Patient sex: M
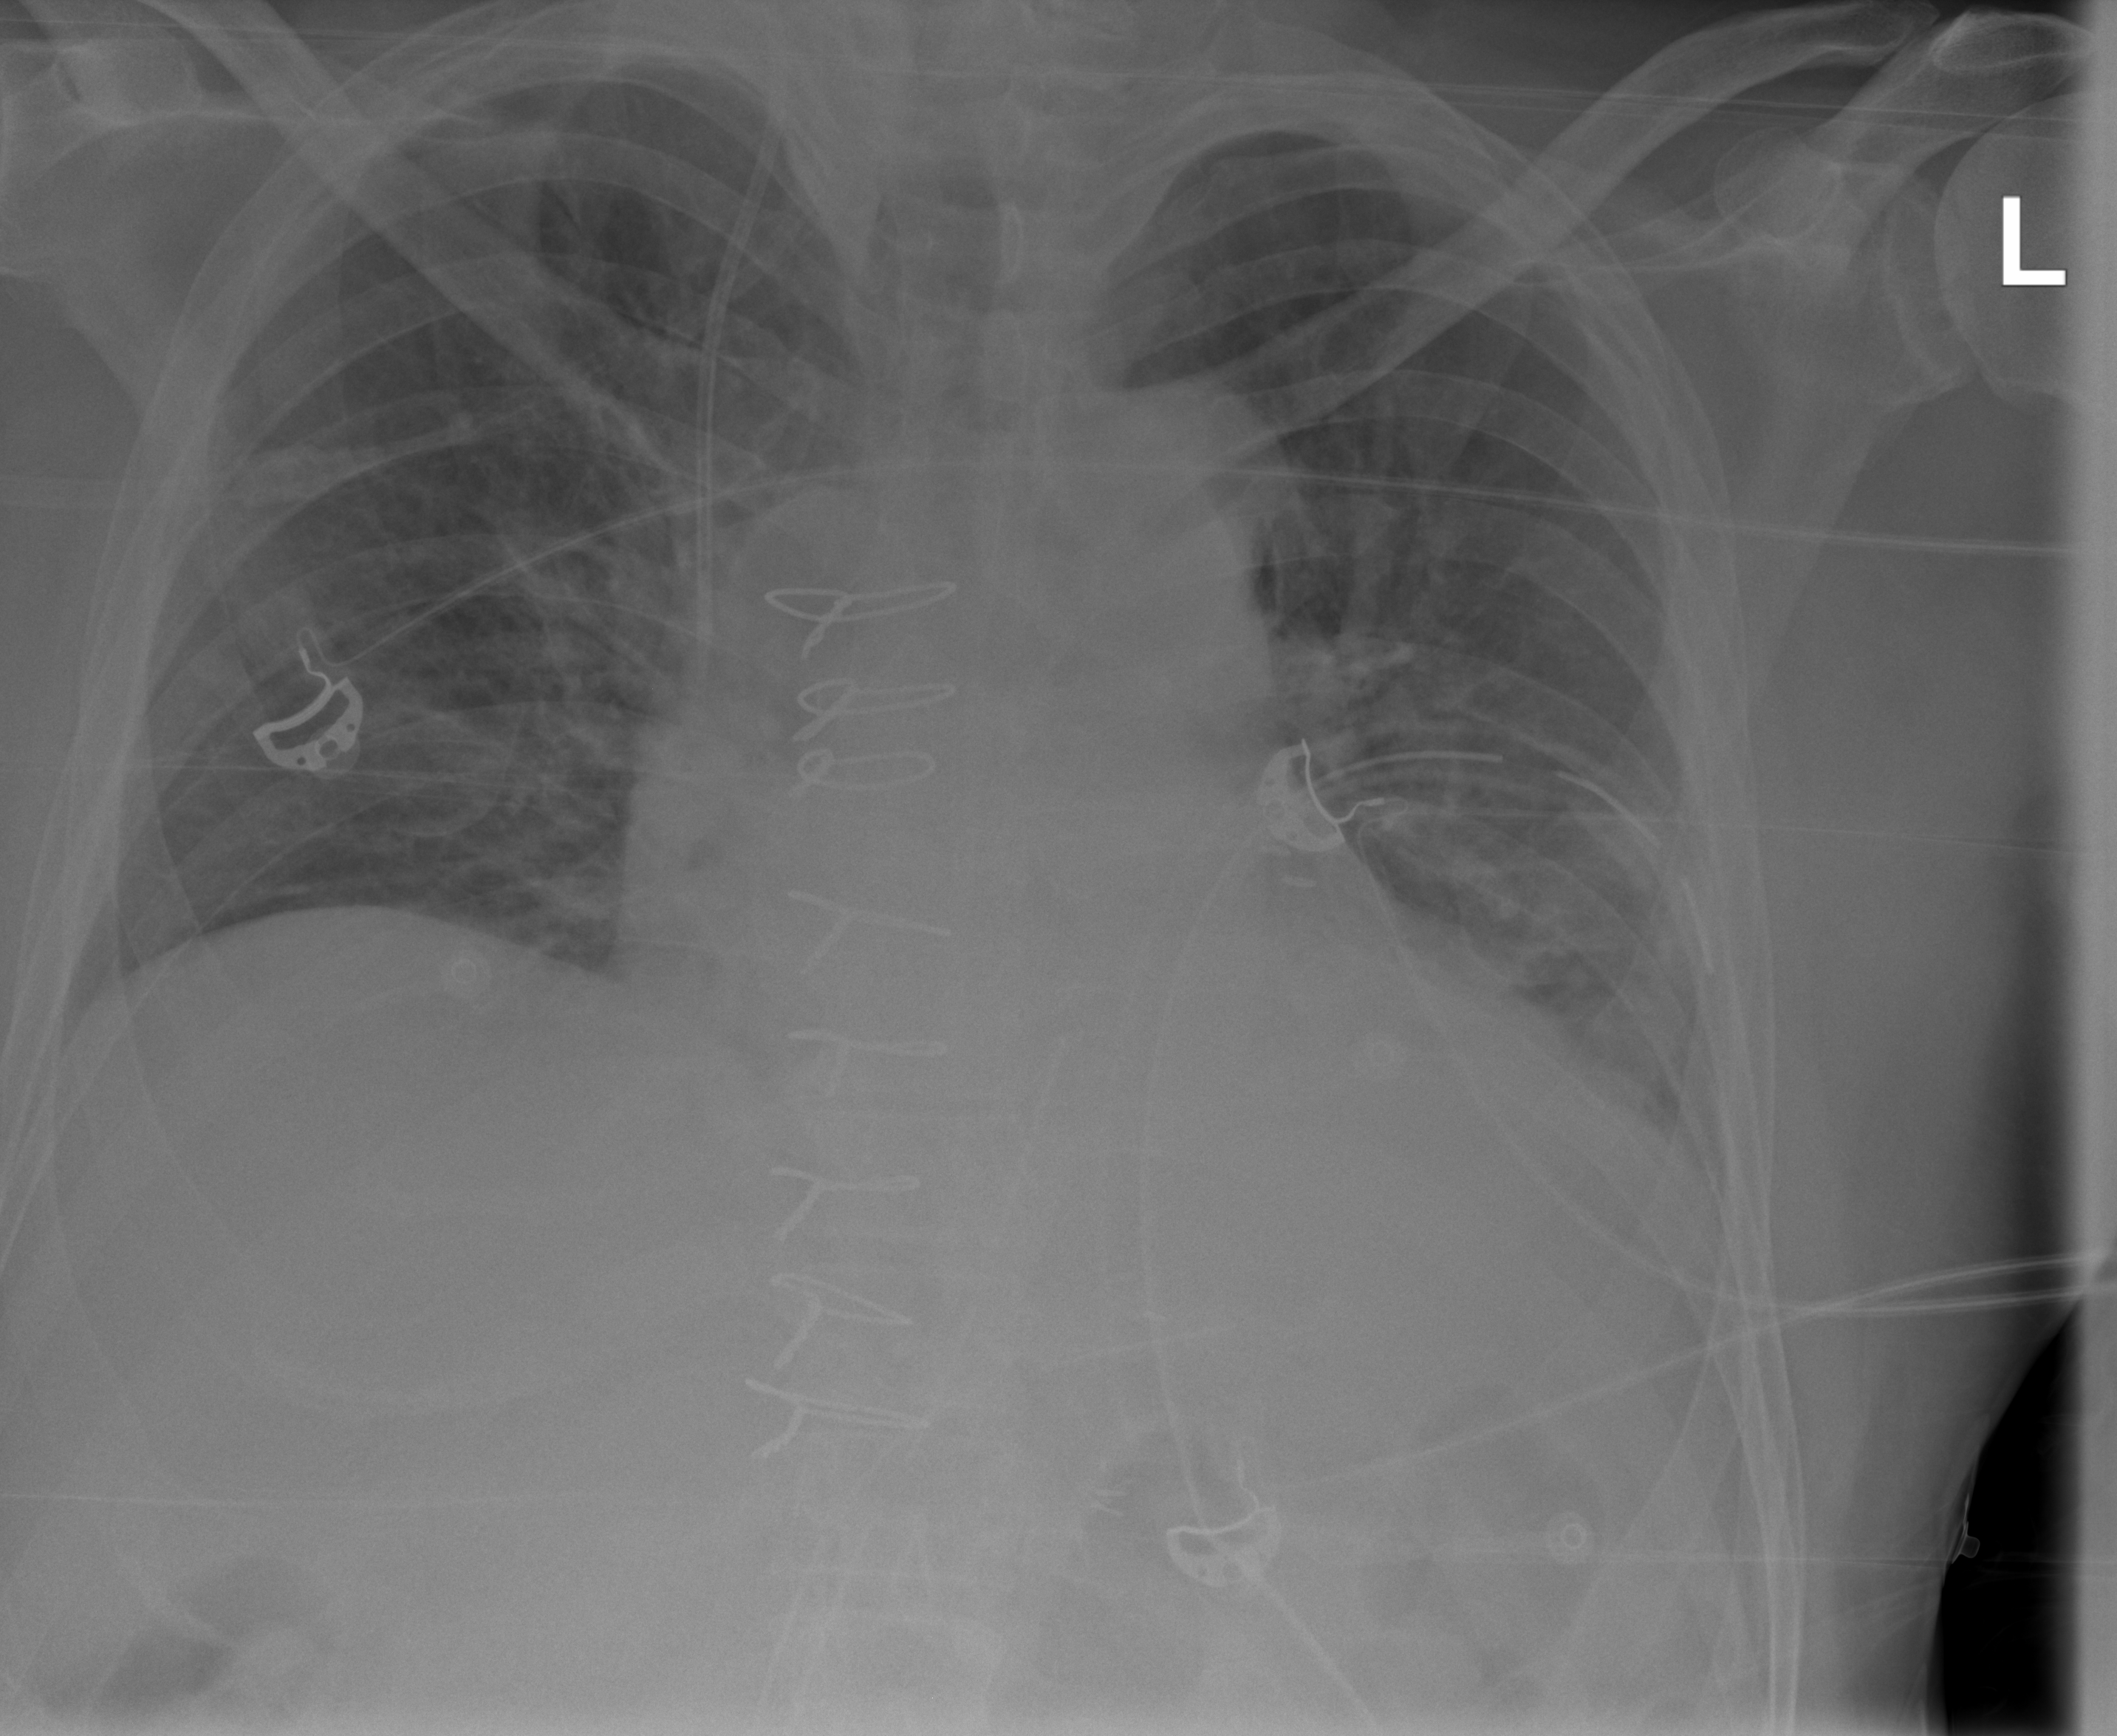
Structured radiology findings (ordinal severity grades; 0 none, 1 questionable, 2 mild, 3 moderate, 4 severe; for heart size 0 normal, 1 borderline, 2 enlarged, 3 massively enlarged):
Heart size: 2
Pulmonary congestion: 2
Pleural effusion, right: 0
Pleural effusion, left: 1
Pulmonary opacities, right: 0
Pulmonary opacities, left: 2
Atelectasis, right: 1
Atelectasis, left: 0